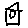
Label: house